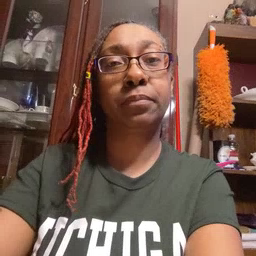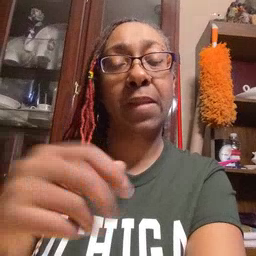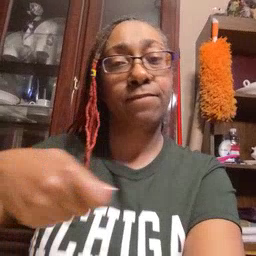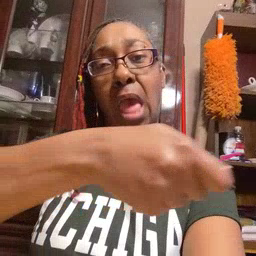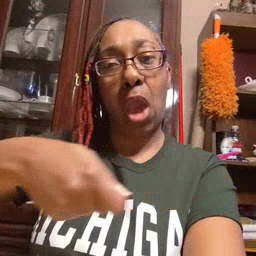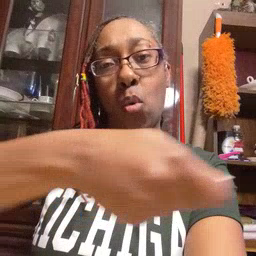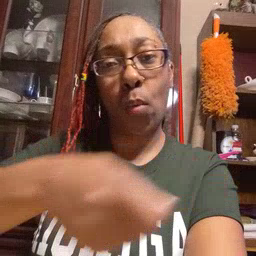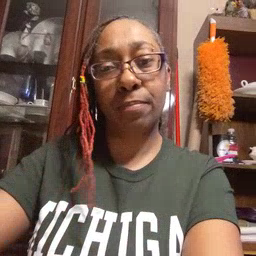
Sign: vacuum